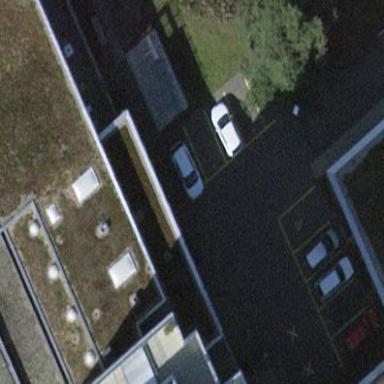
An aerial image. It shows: Street side parking area.